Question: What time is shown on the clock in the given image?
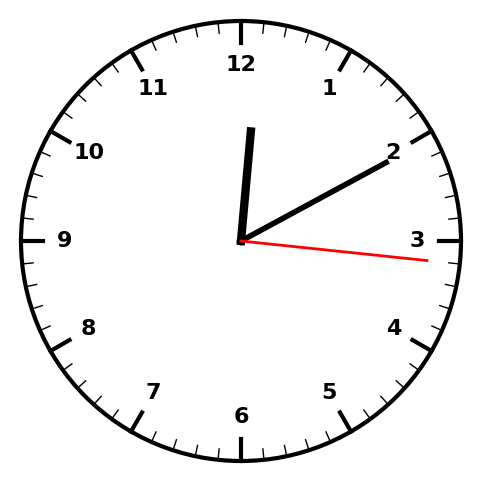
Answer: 12:10:16